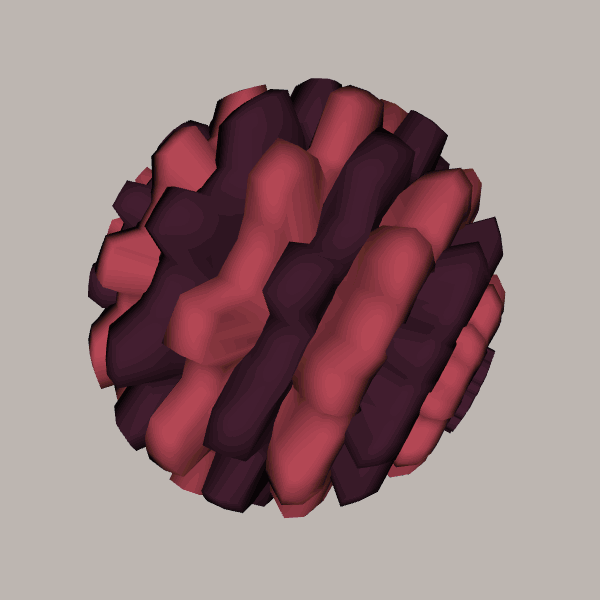
Background: light